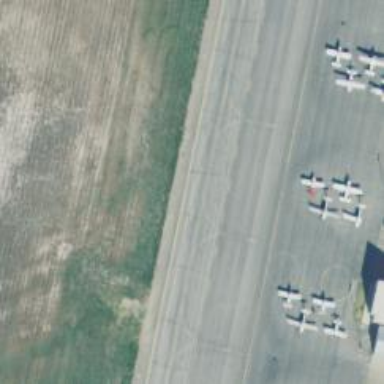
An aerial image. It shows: Image of taxiway at airport.